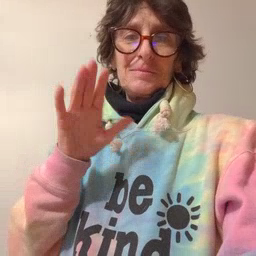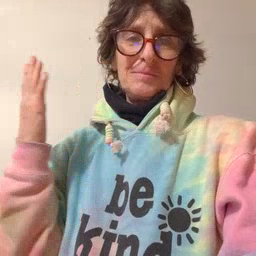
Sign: refrigerator